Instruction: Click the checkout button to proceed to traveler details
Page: cart
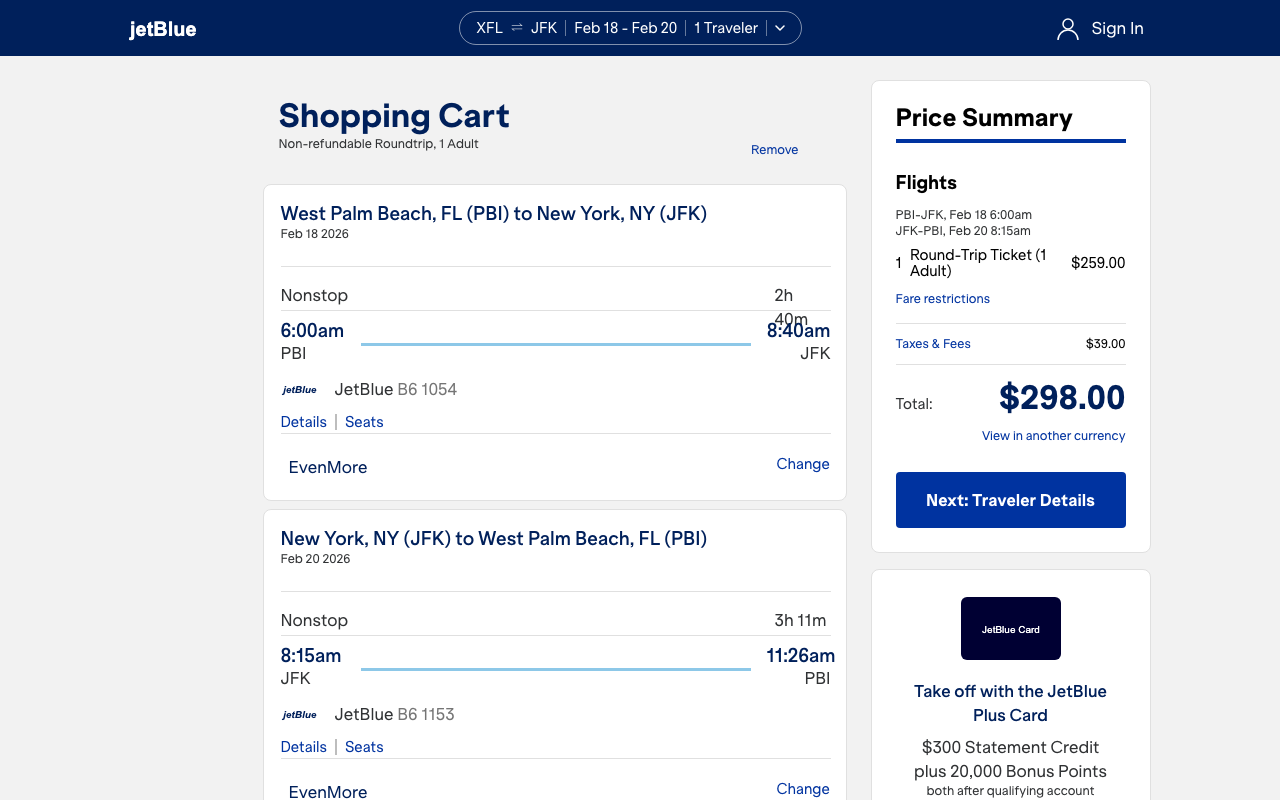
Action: click